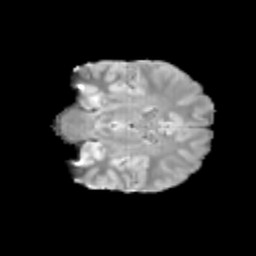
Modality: T2w
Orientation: coronal
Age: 11
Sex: female
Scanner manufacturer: siemens
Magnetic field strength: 3 T
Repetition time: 3.8 s
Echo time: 0.07 s